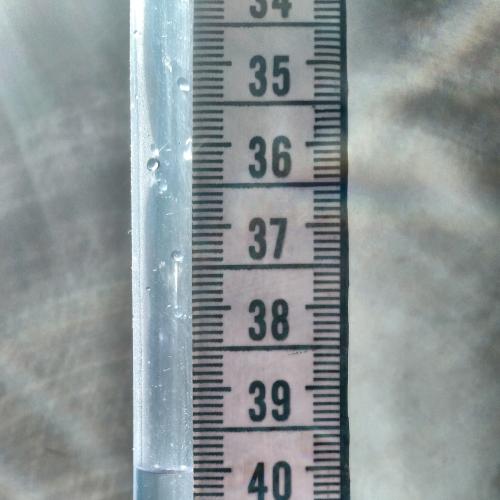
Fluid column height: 40.0 cm